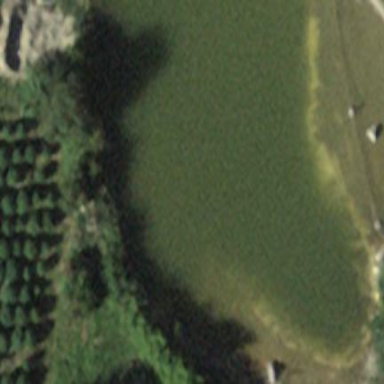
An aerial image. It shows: Serene pond surrounded by nature.